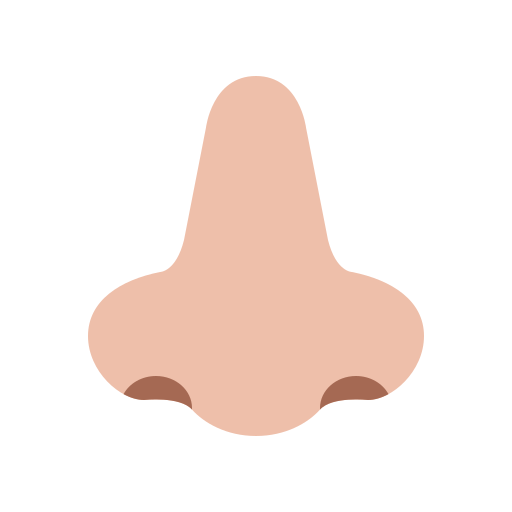
nose flat  light